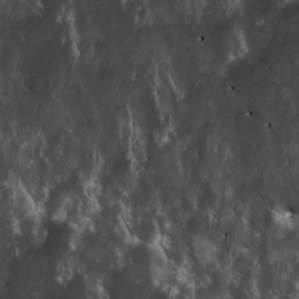
Label: non_frost